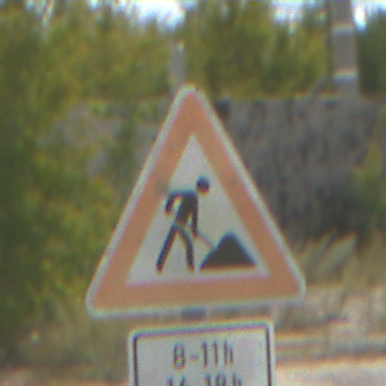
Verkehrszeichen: Arbeitsstelle
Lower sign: ZeitangabenOhneBeschraenkungAufWochentage2
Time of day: Midday
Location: Outdoor (Suburban)
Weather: PartlyCloudy
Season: Summer
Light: Natural